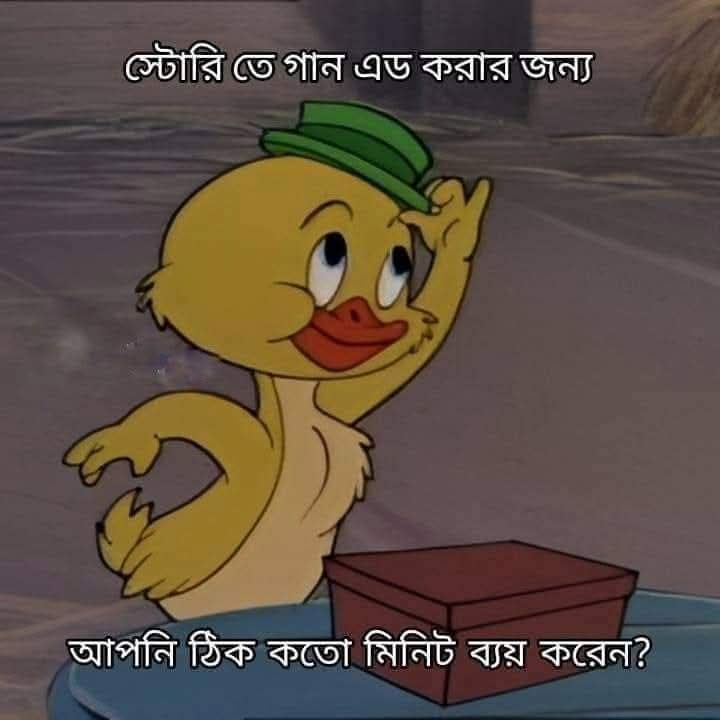
Text: স্টোরি তে গান এড করার জন্য
আপনি ঠিক কতো মিনিট ব্যয় করেন?
Label: Non Hate